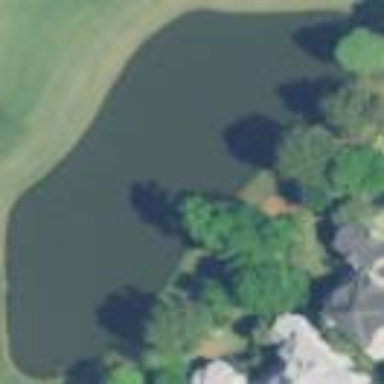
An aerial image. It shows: Water hazard in golf course. The hazard is natural water feature.